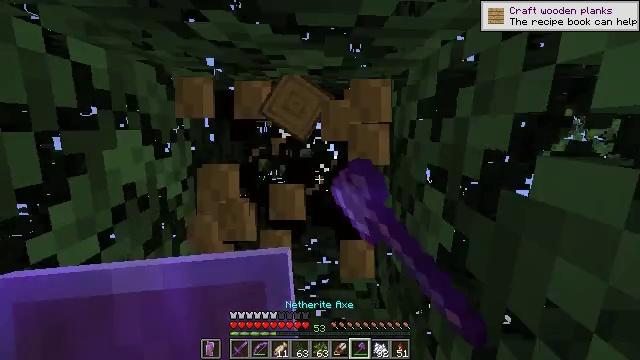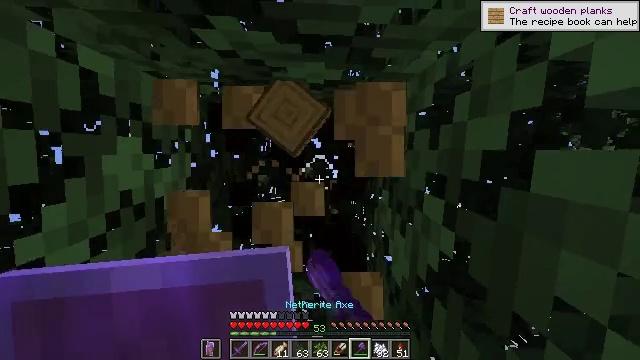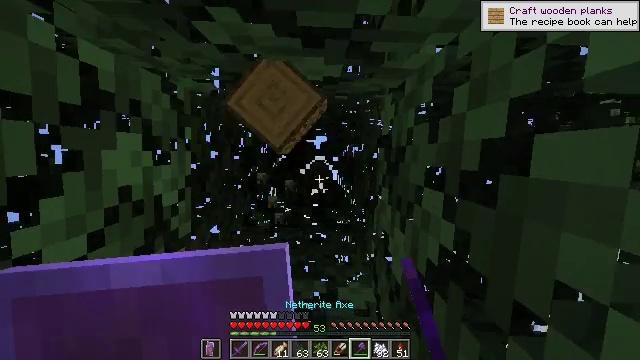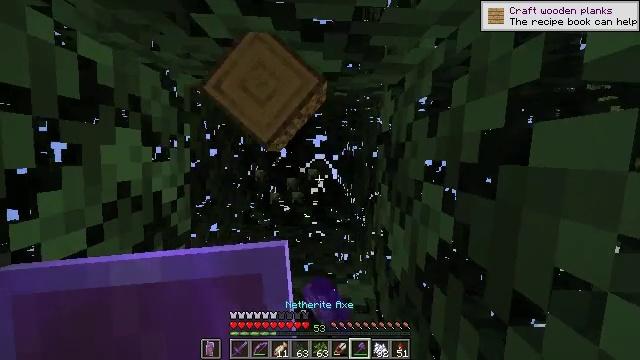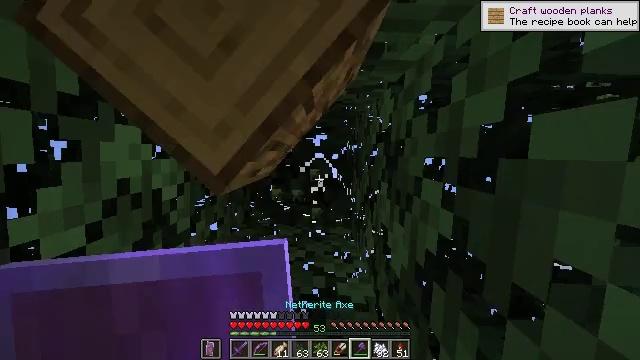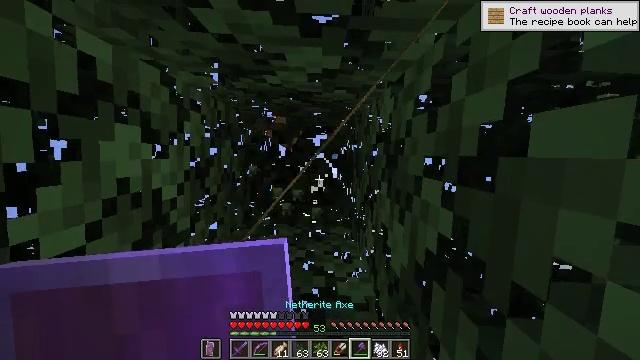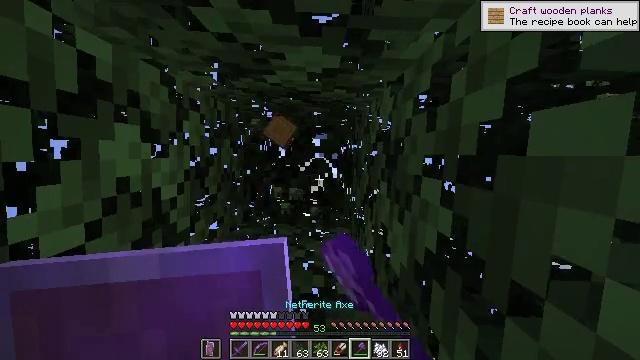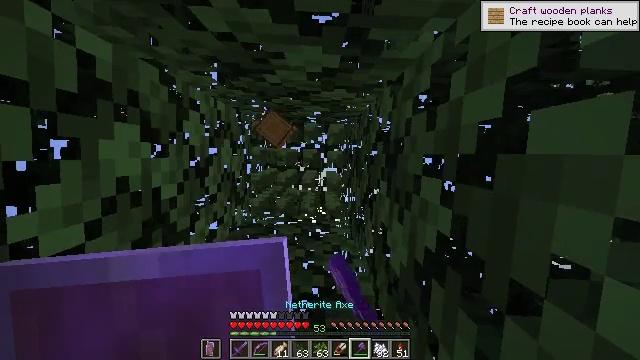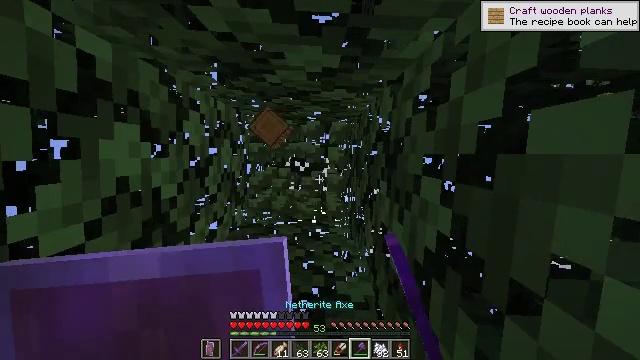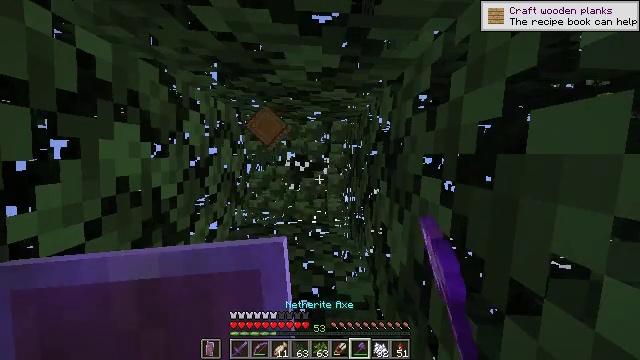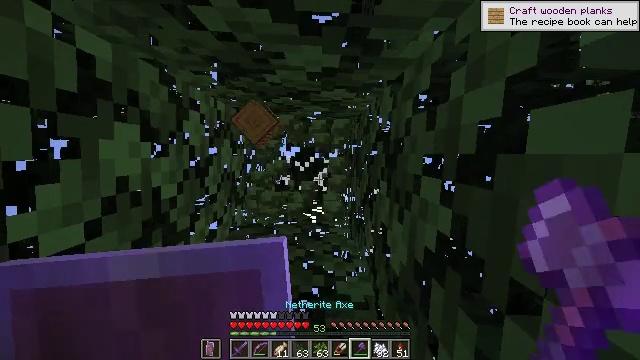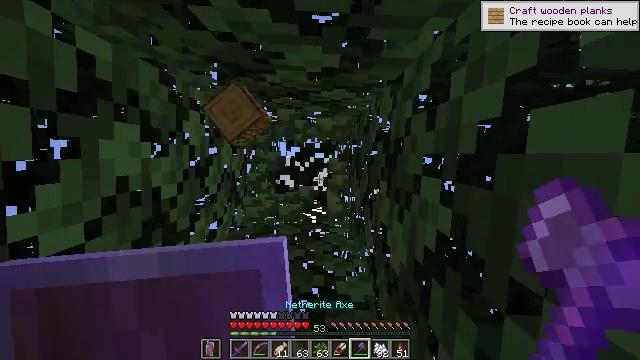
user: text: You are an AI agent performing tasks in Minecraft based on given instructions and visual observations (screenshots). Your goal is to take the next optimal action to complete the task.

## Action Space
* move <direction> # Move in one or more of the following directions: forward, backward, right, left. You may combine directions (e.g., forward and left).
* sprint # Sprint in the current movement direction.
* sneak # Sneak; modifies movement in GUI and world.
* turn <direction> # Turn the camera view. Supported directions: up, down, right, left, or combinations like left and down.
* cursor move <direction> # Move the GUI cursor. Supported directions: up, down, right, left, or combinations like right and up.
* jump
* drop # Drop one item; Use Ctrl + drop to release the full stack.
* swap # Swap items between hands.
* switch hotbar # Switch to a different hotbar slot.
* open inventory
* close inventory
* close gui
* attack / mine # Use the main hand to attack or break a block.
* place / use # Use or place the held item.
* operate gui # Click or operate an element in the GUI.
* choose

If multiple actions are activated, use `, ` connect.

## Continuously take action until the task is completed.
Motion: motion action
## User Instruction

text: Gather oak leaves by attacking.
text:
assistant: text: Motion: turn up, attack / mine
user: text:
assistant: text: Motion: attack / mine
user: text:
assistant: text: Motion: attack / mine
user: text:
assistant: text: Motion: attack / mine
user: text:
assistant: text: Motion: attack / mine
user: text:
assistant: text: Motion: attack / mine
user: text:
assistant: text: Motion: attack / mine
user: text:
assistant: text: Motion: no_op
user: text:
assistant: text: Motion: no_op
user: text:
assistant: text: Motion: no_op
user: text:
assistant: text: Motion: no_op
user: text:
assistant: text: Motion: no_op